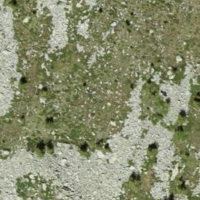
EUNIS habitat code: 26
Species observed at this site:
Campanula barbata